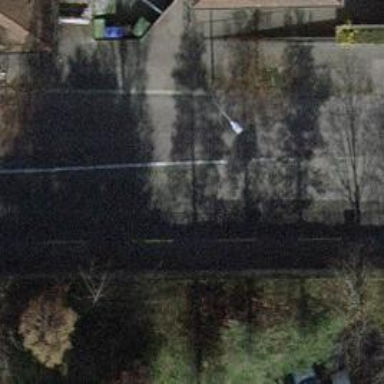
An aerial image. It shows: Secondary road with asphalt surface. There are sidewalks on both sides and dedicated cycle lane on the left.